Question: How do I plot a bar graph using data from 3 columns in a dataframe read from a csv file? I tried doing it with the following code but had some difficulty getting my desired output:
'''
setwd("\path\to\csv")
df = read.csv("xxxx.csv")
# All hospitals in AL
AL = df[grep("AL", df$State),]
hos <-subset(AL,Hospital.Name=='COOPER GREEN MERCY HOSPITAL')
# Gives me "Error in -0.01 * height : non-numeric argument to binary operator"
hos <- data.frame (HeartAttack=hos$Heart.Attack.Mortality,HeartFailure=hos$Heart.Failure..Mortality,
Pneumonia=hos$Pneumonia.Mortality)
# Gives me the graph without displaying the x-axis values
# but completely defeats the purpose of reading from a csv file since the values are hard-written
#hos <- data.frame (HeartAttack=c(1),HeartFailure=c(5),Pneumonia=c(10))
barplot(t(as.matrix(hos)),main='Mortality Rate in Cooper Green Mercy Hospital',
xlab='Illness',ylab='Mortality Rate',beside=TRUE)
'''
The csv file has 10 headers (from left to right): Hospital.Name, City, State, County.Name, , Heart.Attack.Readmission, , Heart.Failure.Readmission, and Pneumonia.Readmission. Bold ones are the columns I'm interested in.

Note: I have already looked at these <URL>, but they did not quite solve my problem.
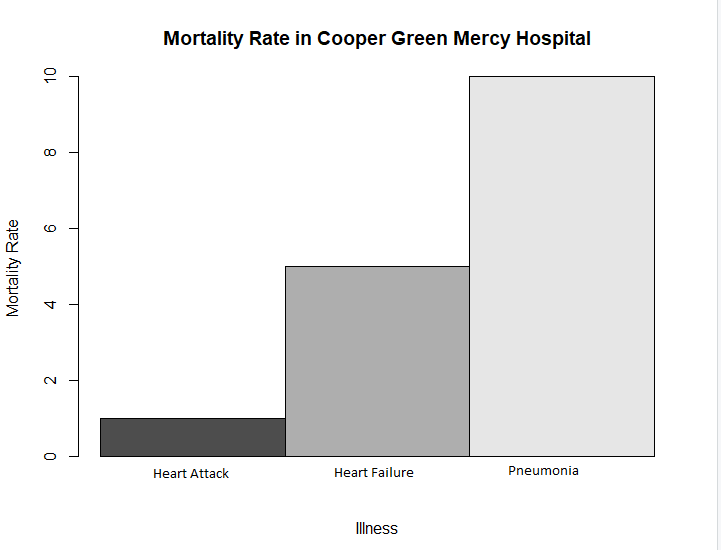
Answer: Your data has '"Not Available"' instead of 'NA' in numeric columns so those columns become of class '"factor"' (if 'stringsAsFactors = TRUE', the default) or of class '"character"' (if 'stringsAsFactors = FALSE'). I have therefore run the following right after reading in the data.
'''
df[] <- lapply(df, function(x) {
is.na(x) <- x == "Not Available"
x})
i <- sapply(df, function(x) {
y <- as.numeric(as.character(x))
!all(is.na(y))
})
df[i] <- lapply(df[i], function(x) as.numeric(as.character(x)))
'''
Another, better, possibility is to read the data in with
'''
df = read.csv("xxxx.csv", stringsAsFactors = FALSE, na.strings = "Not Available")
'''
Then comes your data preparation code.
Now the plot. The 'space' argument is needed to make room for the middle bar label.
'''
barplot(t(as.matrix(hos)),
main = 'Mortality Rate in Cooper Green Mercy Hospital',
xlab = 'Illness', ylab = 'Mortality Rate',
names.arg = names(hos),
beside = TRUE,
space = c(0.05, 0))
'''
<URL>